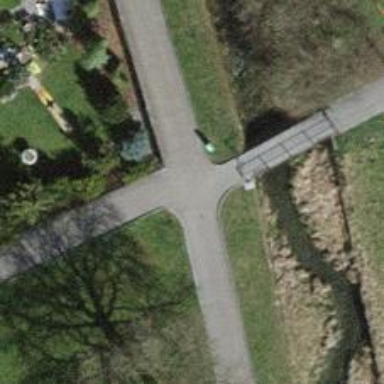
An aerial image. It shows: Paved footway.